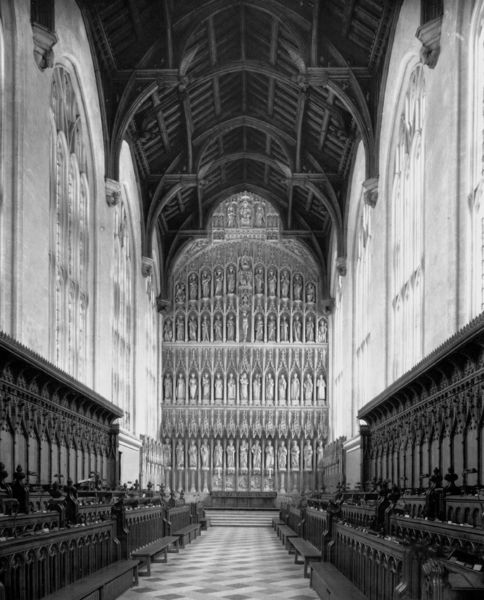
Titel: New College (College of St Mary), Oxford/Oxfordshire
Künstler: William von Wykeham
Standort: Oxfordshire, Oxford (EU - GB)
Schlagwörter: dunkel, fenster, hell, holz, weiss, muster, kirche, boden, decke, england, gotik, figuren, gestühl, foto, wände, gewölbe, dachstuhl, altar, bänke, lettner, heilige, masswerk, sitzplätze, nischen, neugotik, chorgestühl, propheten, königsgalerie, chrogestühl